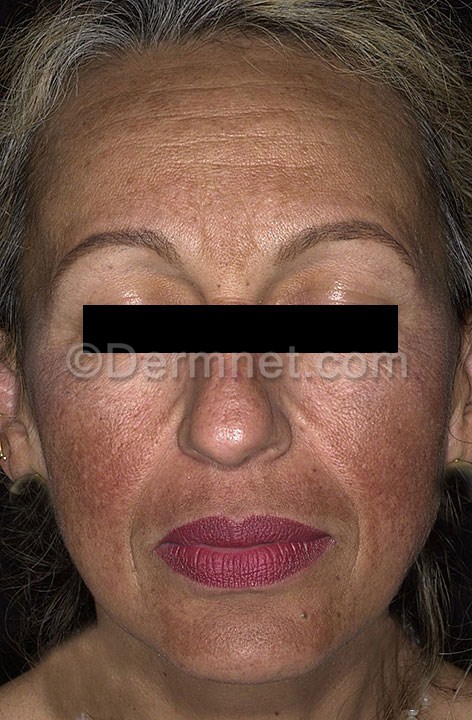
Disease: Light Diseases and Disorders of Pigmentation